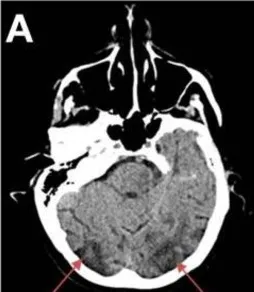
First brain imaging. (A) Brain CT showing ischemic-like lesions in the occipital lobes (red arrows).
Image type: radiology (ct)